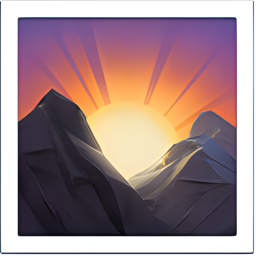
Name: sunrise over mountains
Emoji: 🌄
Group: Travel & Places
Sub-group: place-other